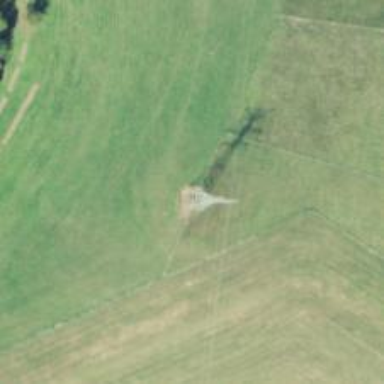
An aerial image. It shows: Lattice structure tower used for power distribution.